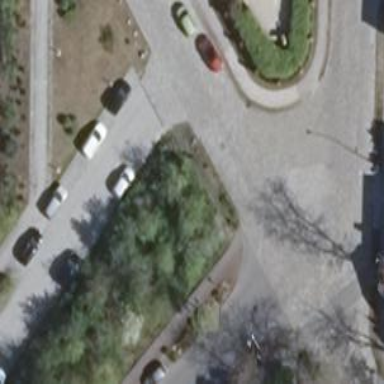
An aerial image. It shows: Unclassified road with paved surface and parallel parking lane on the right.